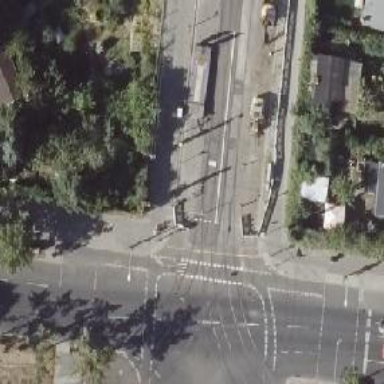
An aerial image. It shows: Tram crossing on the railway.